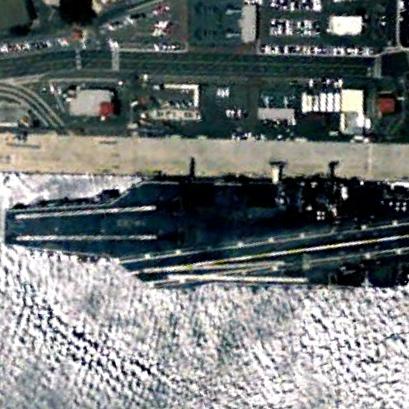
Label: aircraft_carrier